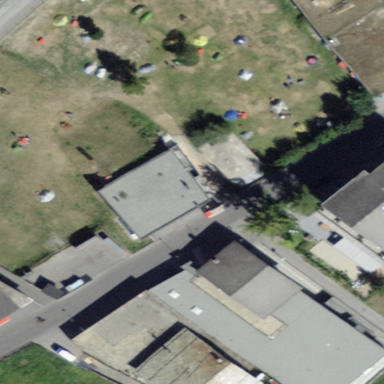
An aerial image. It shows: Campsite with tents.